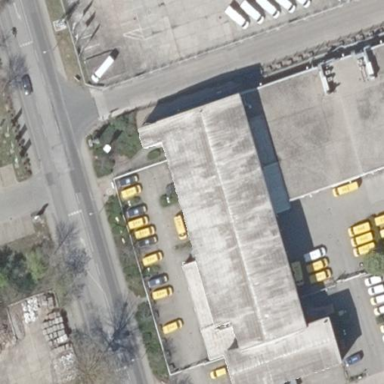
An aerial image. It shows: Commercial building.